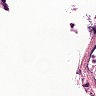
Metastatic tissue present: no